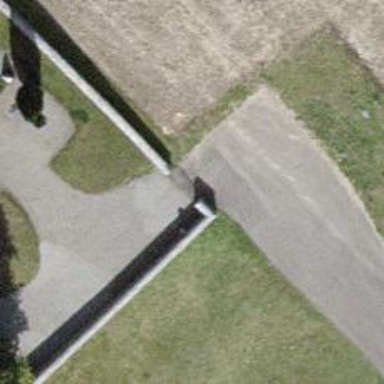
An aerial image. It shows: Gate.